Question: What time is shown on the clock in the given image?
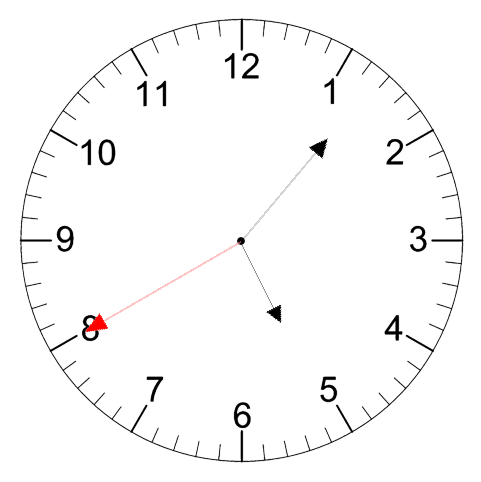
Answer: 05:06:40